Field crop: tomato
Growth stage: 1
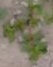
Species: portulaca